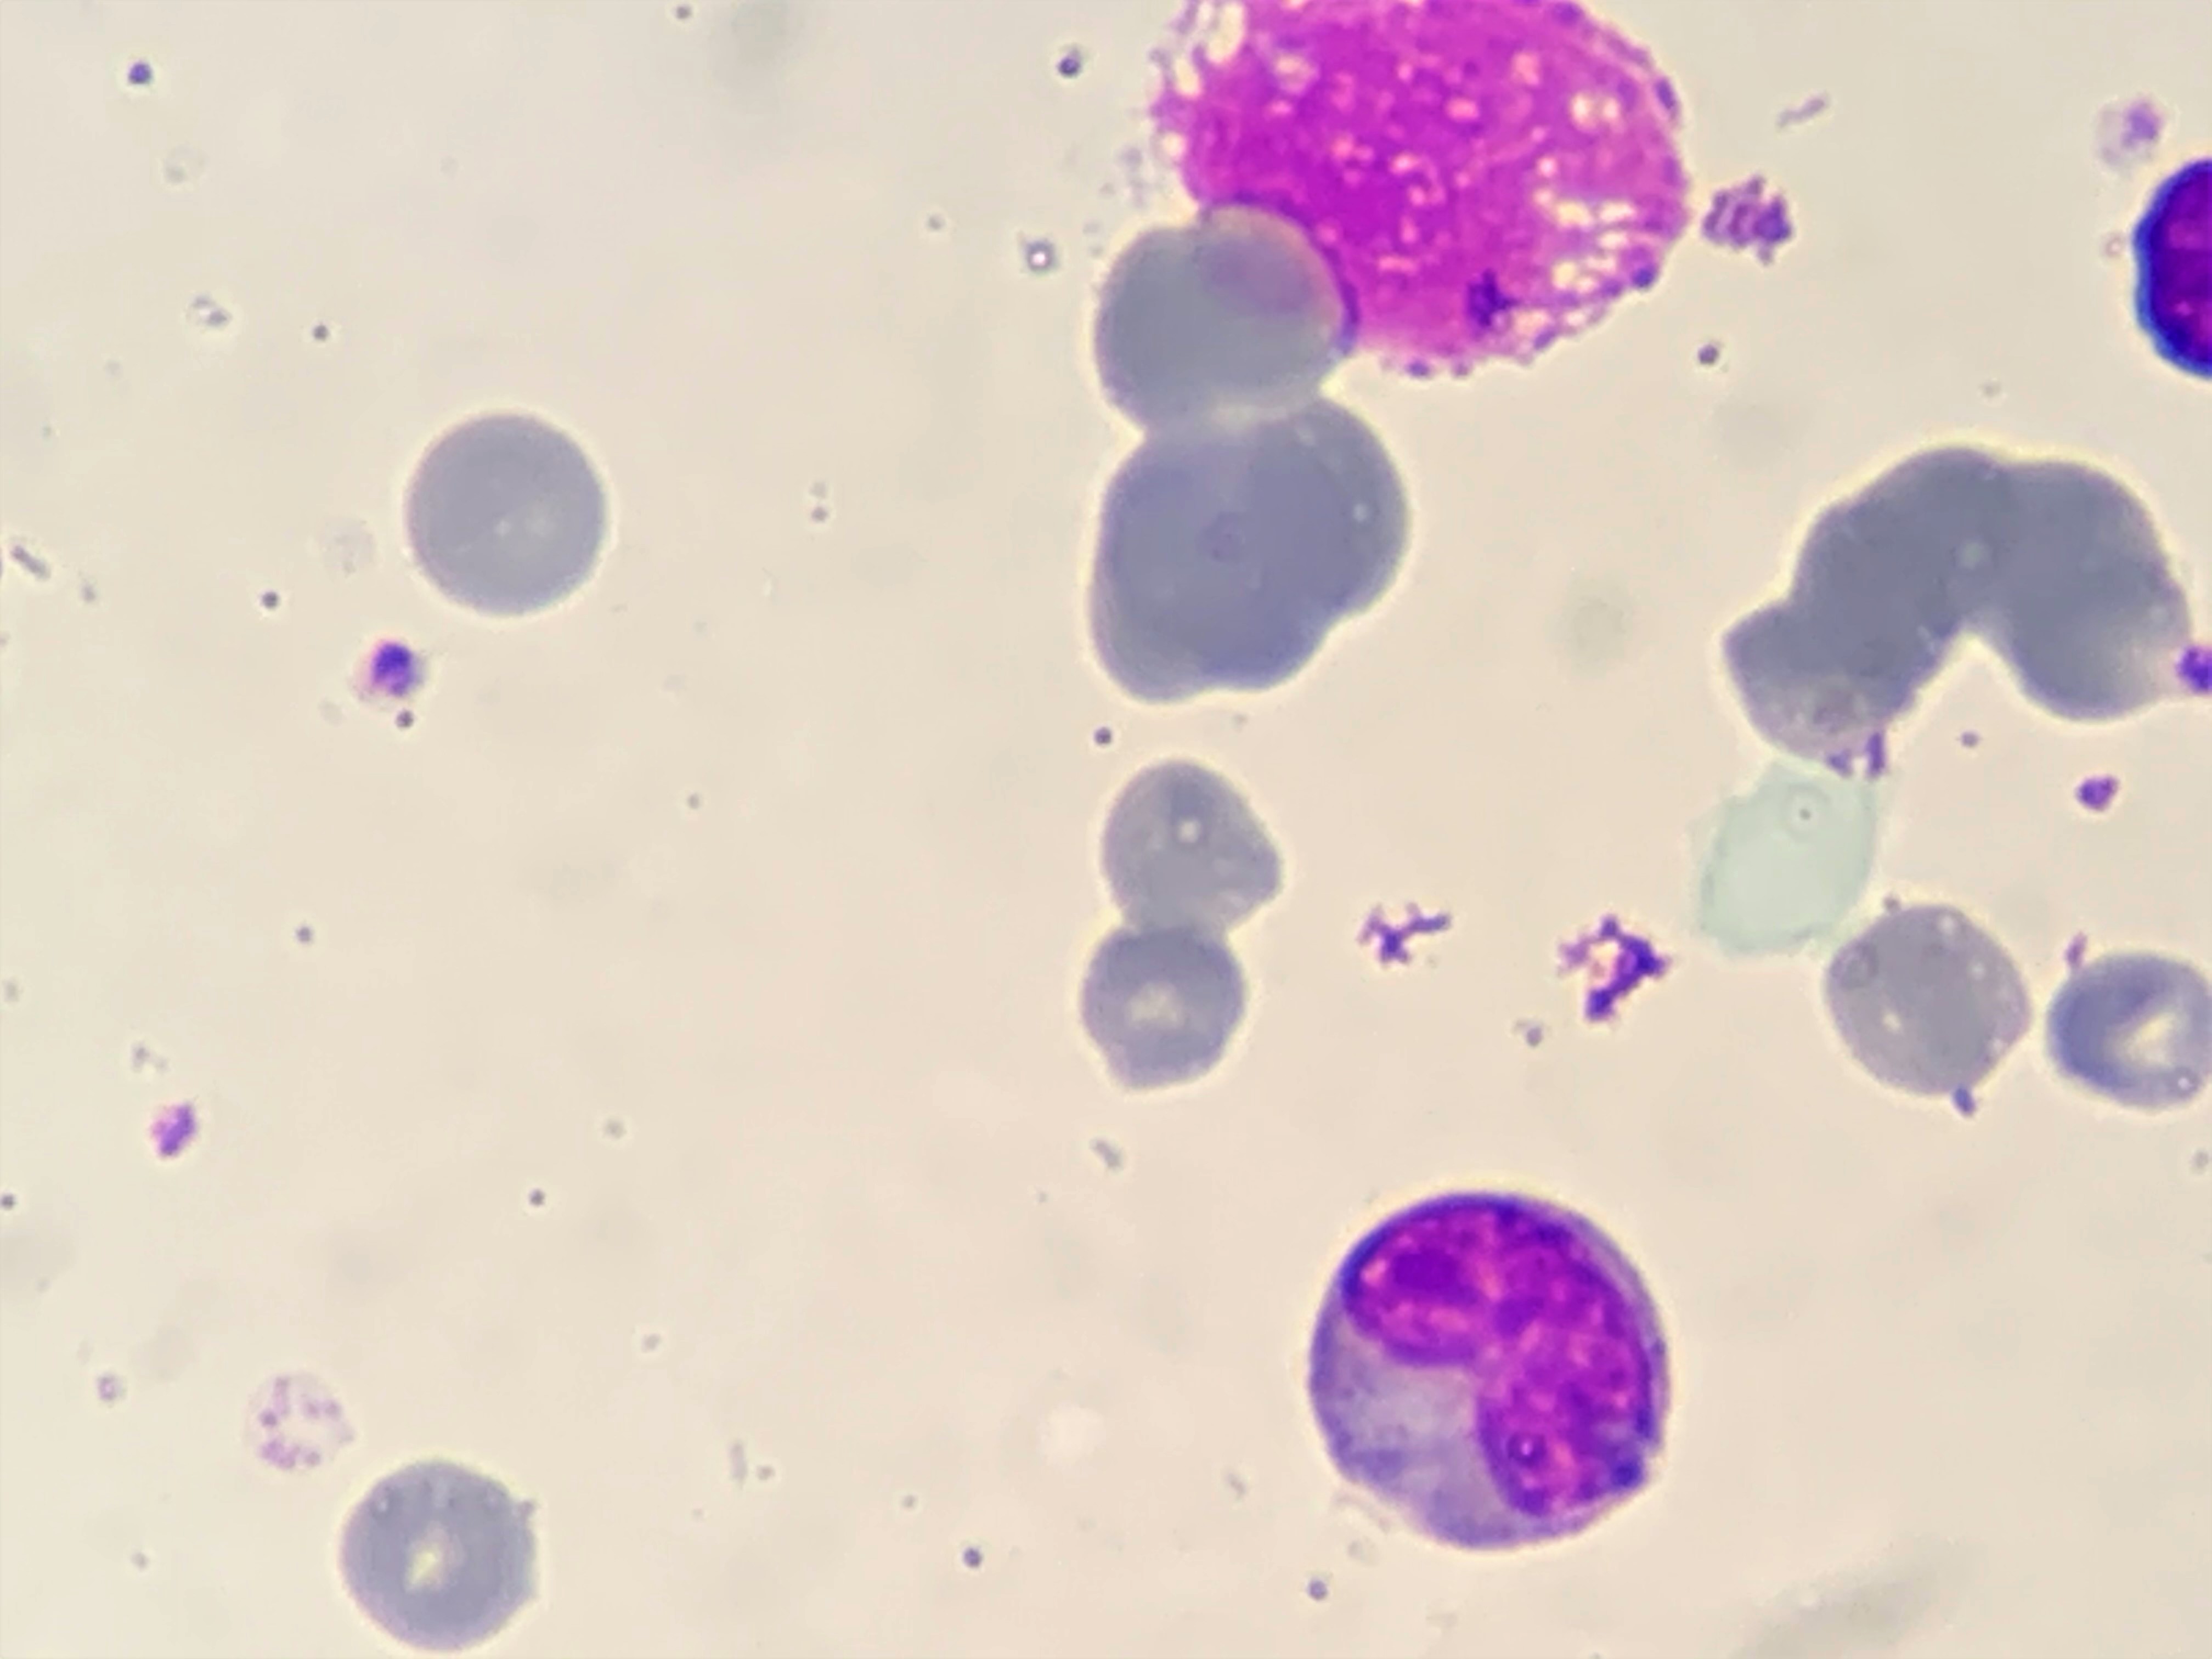
Cell type: METAMYELOCYTES